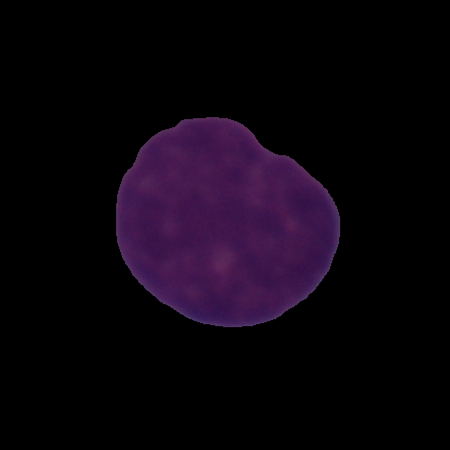
Label: cancer